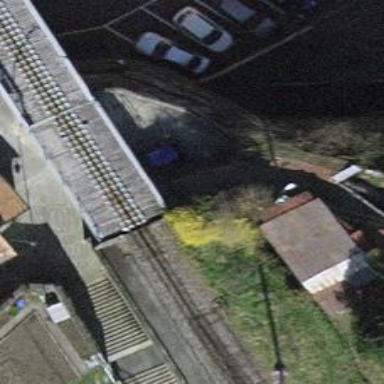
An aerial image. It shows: Narrow-gauge railway with single track. The railway is electrified with contact line.